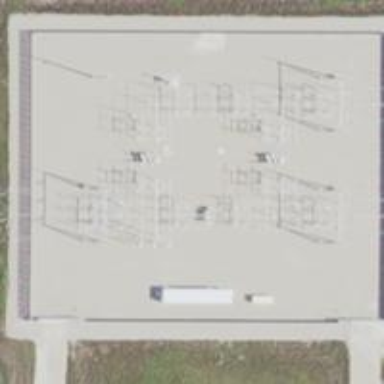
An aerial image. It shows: Transmission-level power substation.